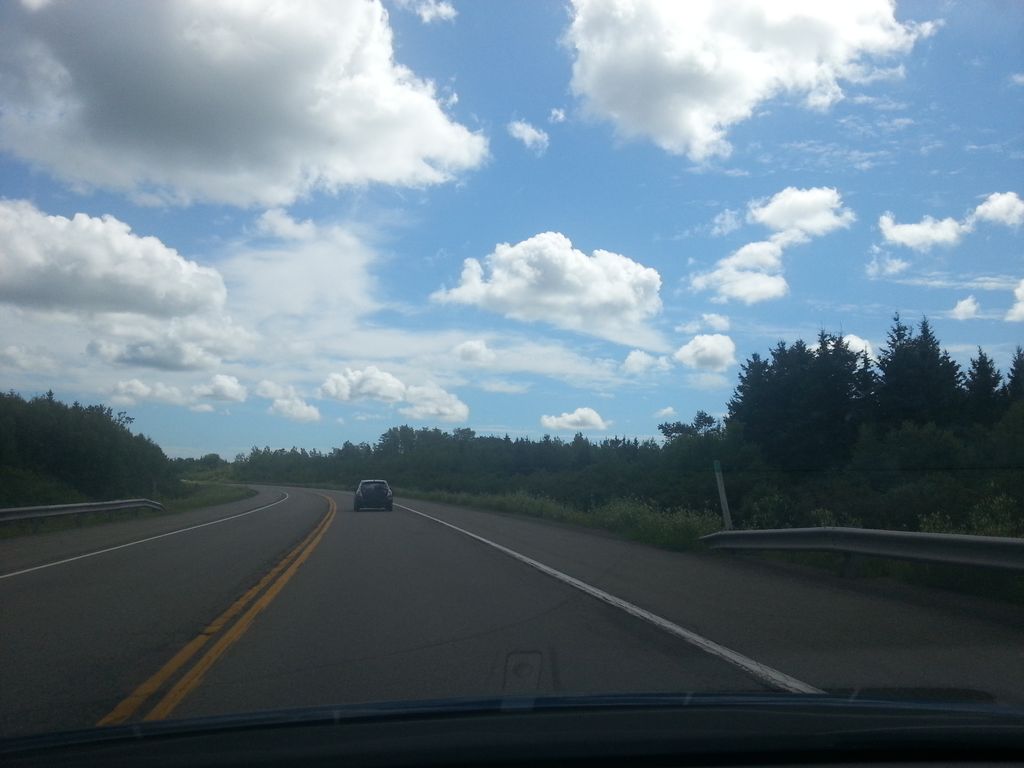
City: charlottetown